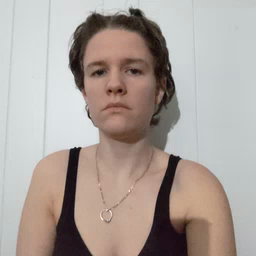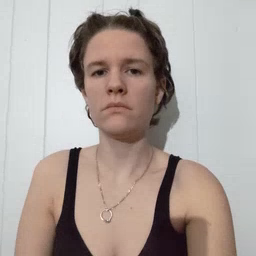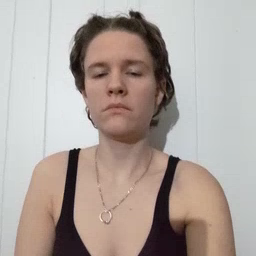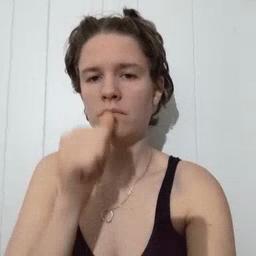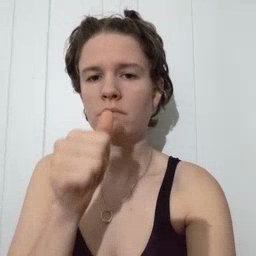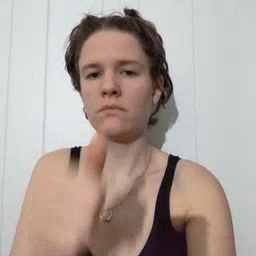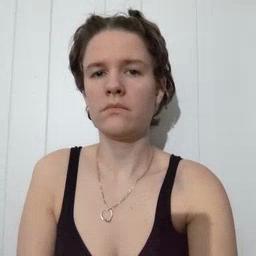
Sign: nuts